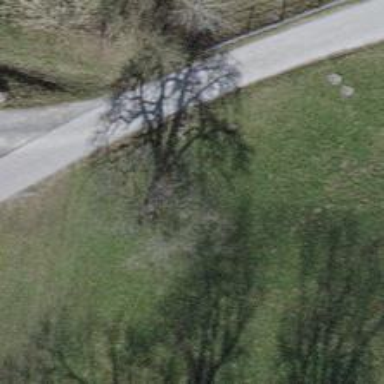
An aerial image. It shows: Beautiful tree in nature.